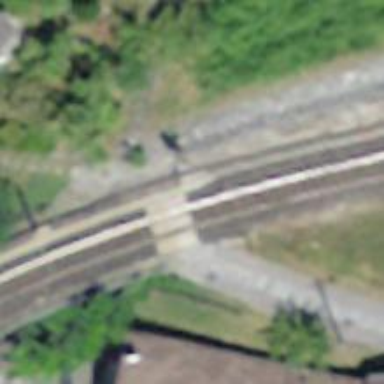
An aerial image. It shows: Railway crossing.